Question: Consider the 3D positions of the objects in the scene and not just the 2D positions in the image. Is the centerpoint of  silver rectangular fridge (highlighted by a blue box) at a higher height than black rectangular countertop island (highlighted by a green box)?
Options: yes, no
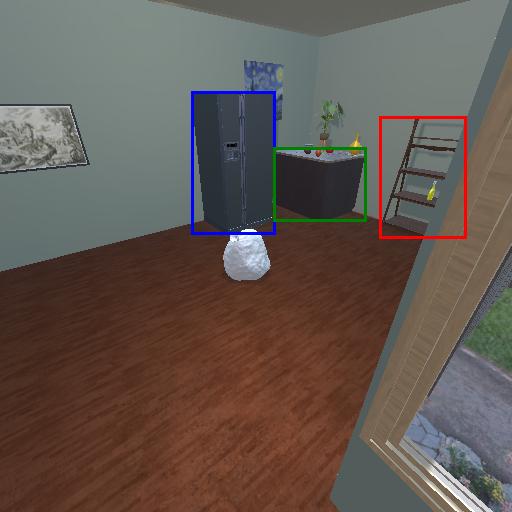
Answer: yes